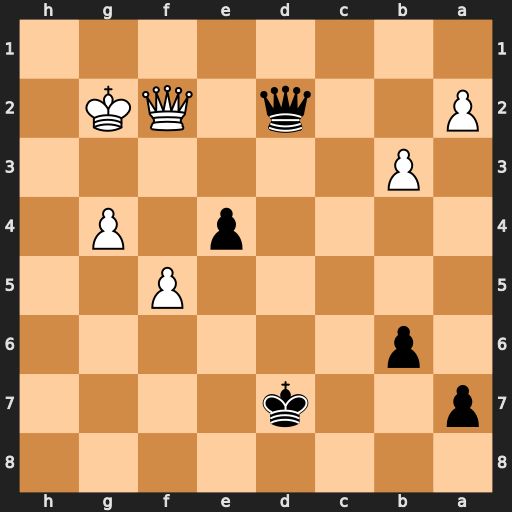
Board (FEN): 8/p2k4/1p6/5P2/4p1P1/1P6/P2q1QK1/8
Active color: b
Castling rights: -
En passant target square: -
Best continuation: e3 Qxd2+ exd2